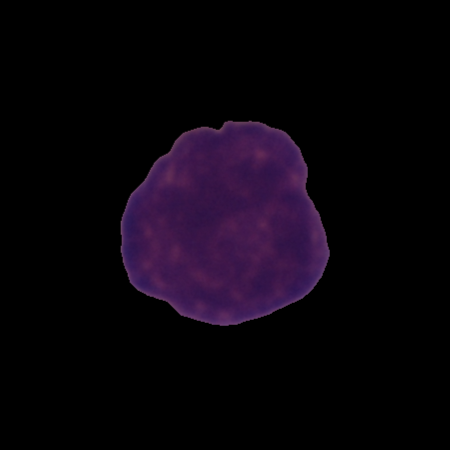
Label: cancer